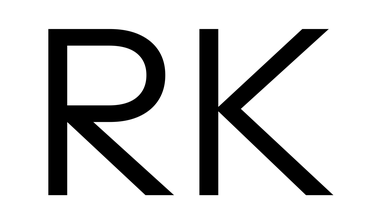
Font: InstrumentSans_Regular